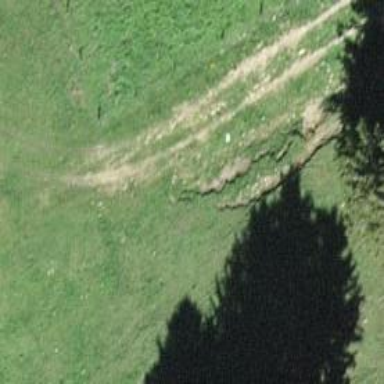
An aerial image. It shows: Path.